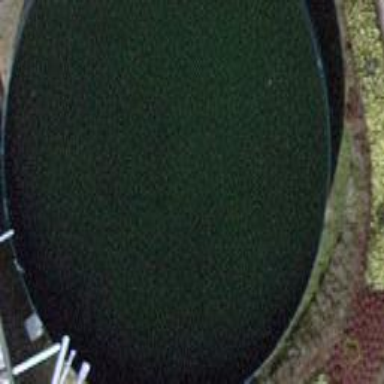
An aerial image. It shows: Water storage tank.